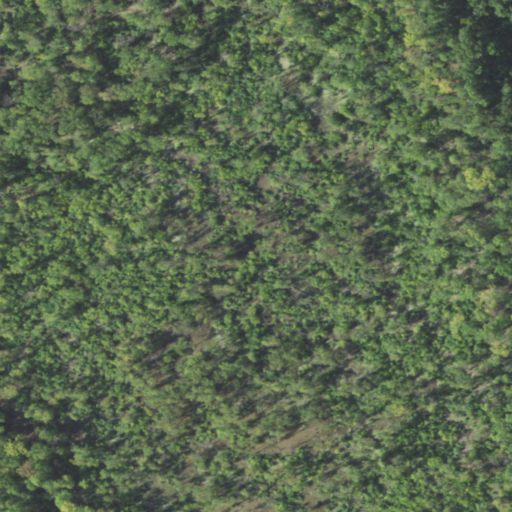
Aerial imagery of island in Illinois named Mortland Island containing woody wetlands and herbaceous wetlands